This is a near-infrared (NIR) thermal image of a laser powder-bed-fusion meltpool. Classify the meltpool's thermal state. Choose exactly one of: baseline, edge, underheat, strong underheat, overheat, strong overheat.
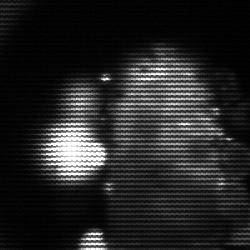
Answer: strong underheat